Aerial crown-view tile of a tropical tree (Barro Colorado Island, Panama), acquired 20250512:
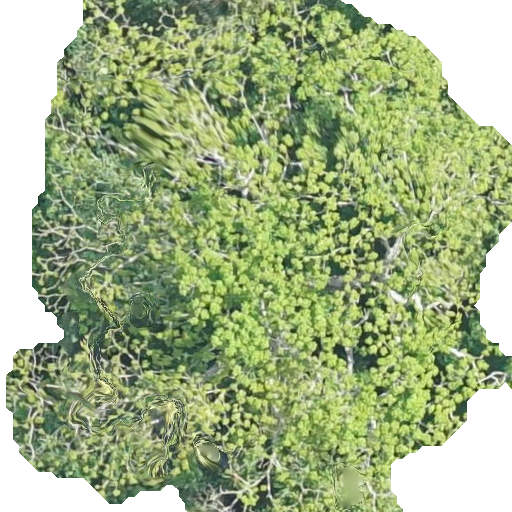
Species: Pseudobombax septenatum
GBIF accepted scientific name: Pseudobombax septenatum
Crown area: 319.823 m²